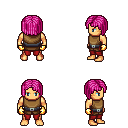
a pixel art fantasy rpg character, male body template, human, tanned skin, leather chest armor, red pants, pink pageboy hairstyle, gold gloves, four views (front, back, left, right), 2x2 character sprite sheet, small pixel art, hard edges, no anti-aliasing